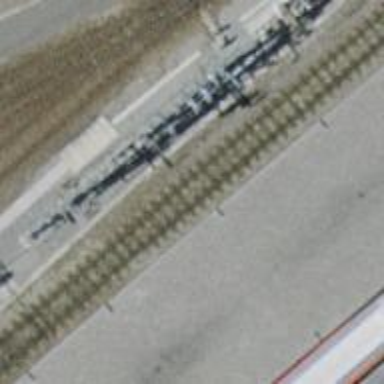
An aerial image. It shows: Platform edge at railway station.